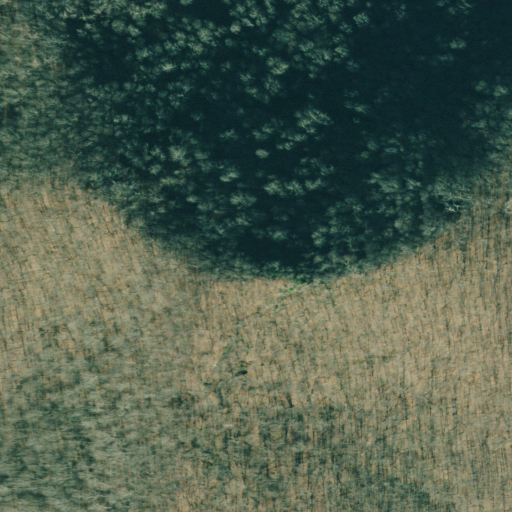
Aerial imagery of mountain in Georgia named Sassafras Knob containing deciduous forest, mixed forest, and evergreen forest